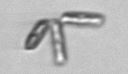
Label: Thalassionema